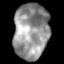
Tissue: skin
Cell type: Epithelial cells
Senescence score: 0.2504
Nuclear area (px): 1908
Mean DAPI intensity: 146.508